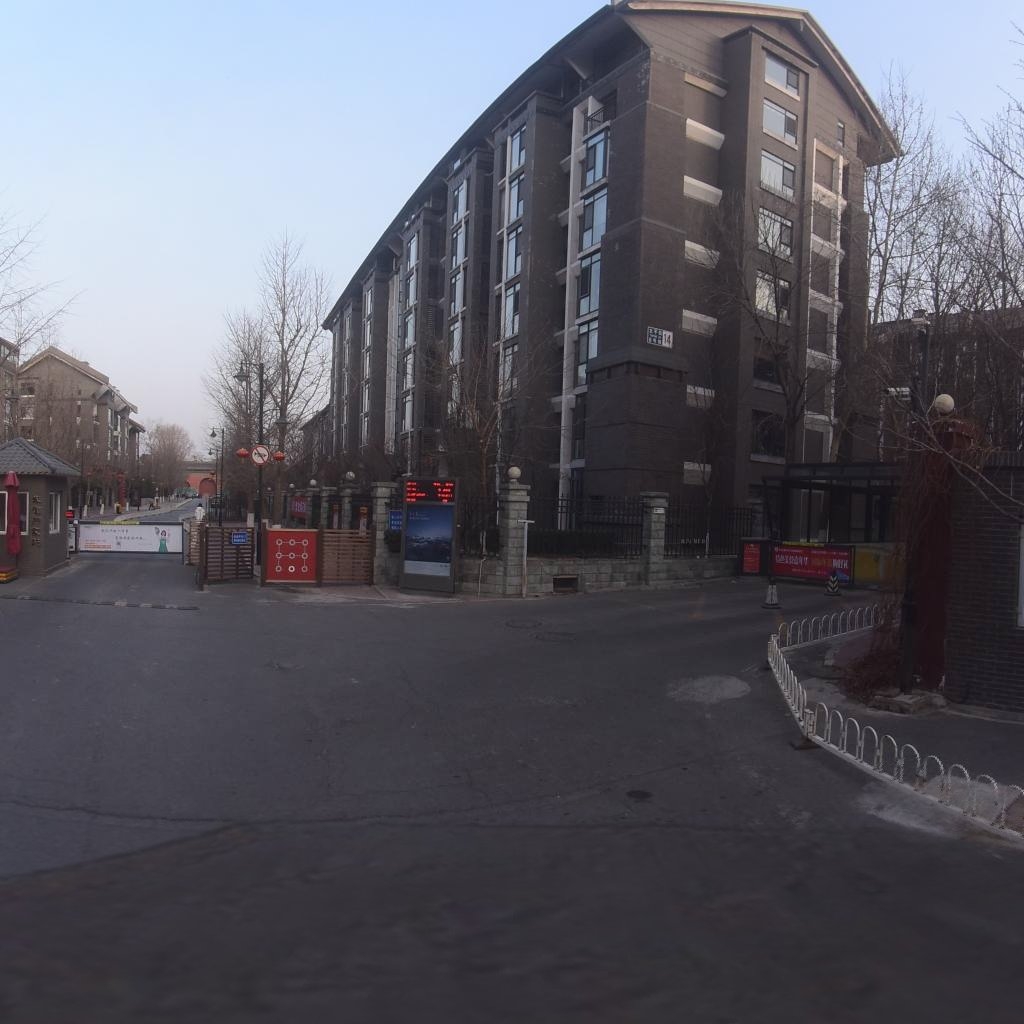
Region: Xicheng
Road damage annotations: transverse crack, manhole cover, manhole cover